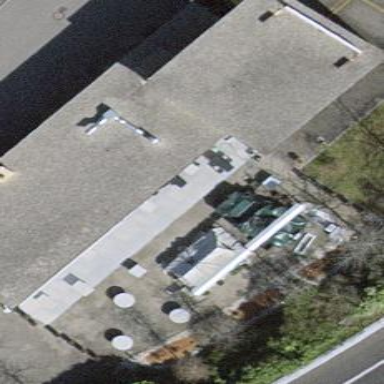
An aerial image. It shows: Restaurant building.